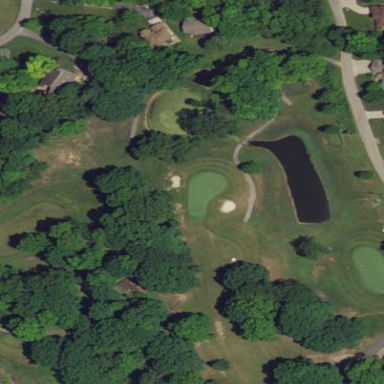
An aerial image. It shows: Water hazard on golf course. The hazard is natural water feature.